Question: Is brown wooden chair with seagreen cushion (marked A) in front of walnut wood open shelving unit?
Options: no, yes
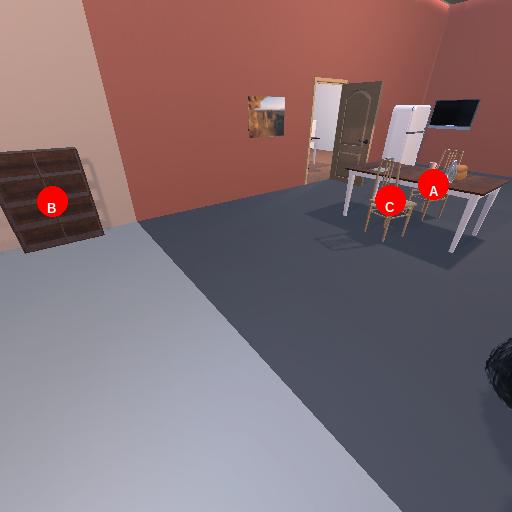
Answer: no